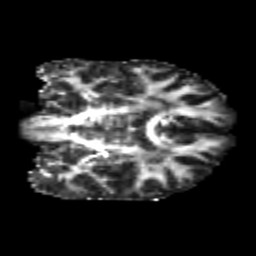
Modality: FA
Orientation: coronal
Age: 26
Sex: male
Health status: healthy
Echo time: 0.074 s